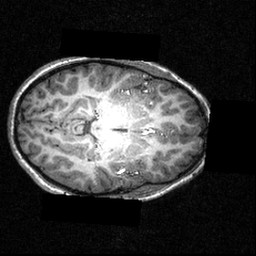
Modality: T1w
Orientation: axial
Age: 12
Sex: female
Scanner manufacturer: siemens
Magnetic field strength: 3.951 T
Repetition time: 1.5 s
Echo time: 0.00335 s